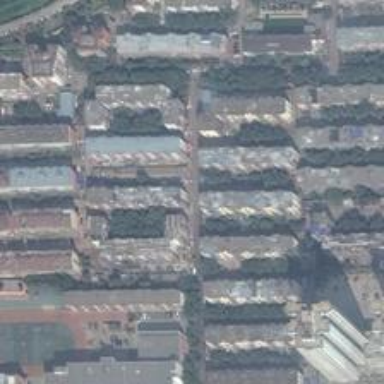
With a football field and lush plants, this is a fully equipped community .